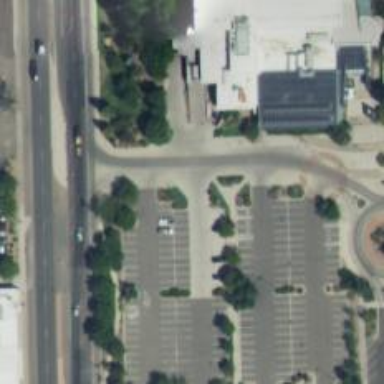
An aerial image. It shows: Parking space.